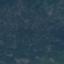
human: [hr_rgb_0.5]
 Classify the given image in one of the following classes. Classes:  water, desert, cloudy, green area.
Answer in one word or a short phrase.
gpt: green area